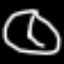
Label: clock